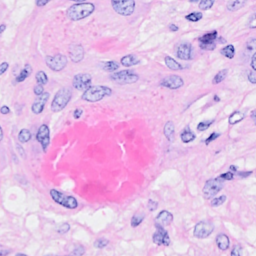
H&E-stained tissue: Breast